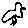
Label: bird